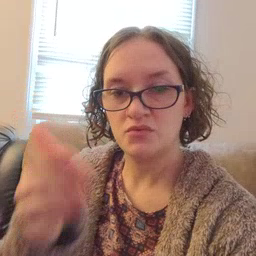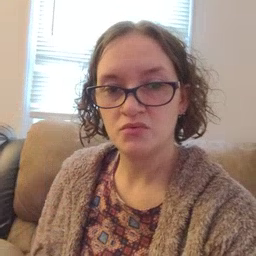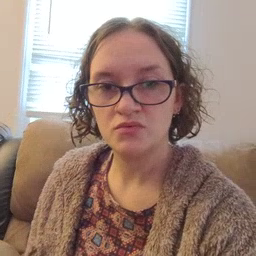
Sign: there